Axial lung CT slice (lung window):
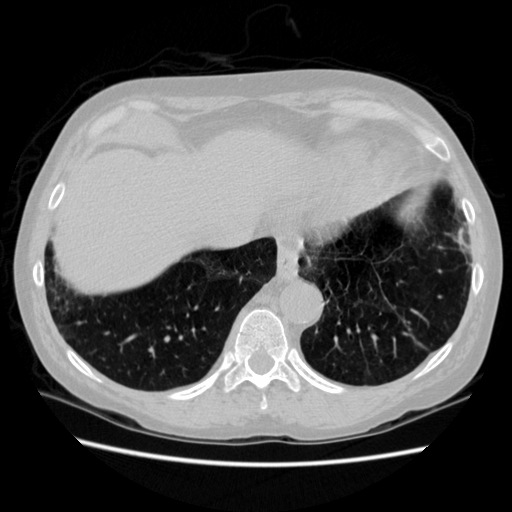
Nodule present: no